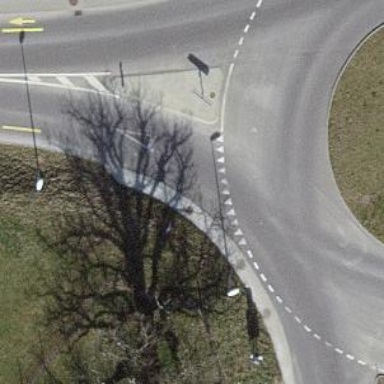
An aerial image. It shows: Road with "give way" sign.